Interaction volume radius: 10 \u00c5
Interaction volume height: 10 \u00c5
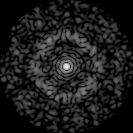
Disorder parameter: 0.7742